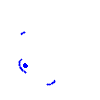
Particle: electron